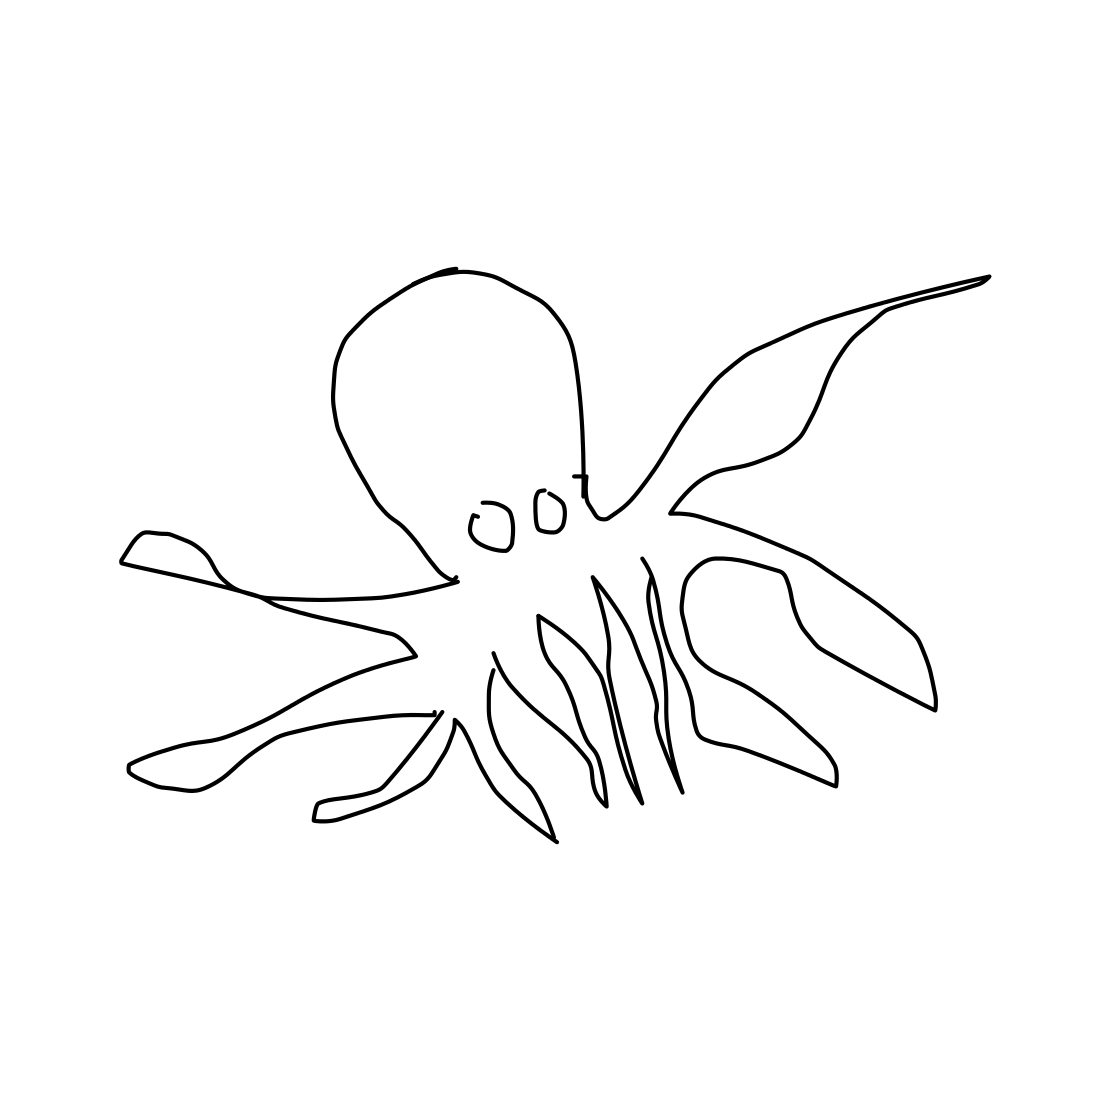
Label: octopus